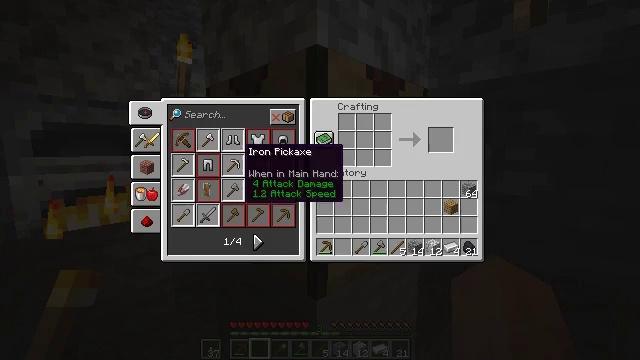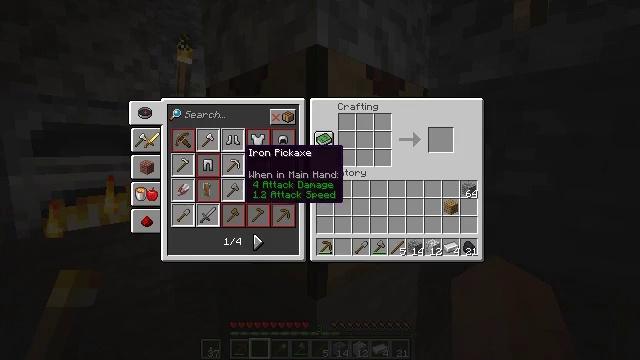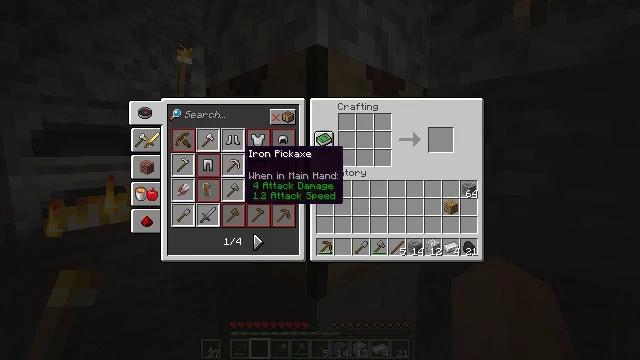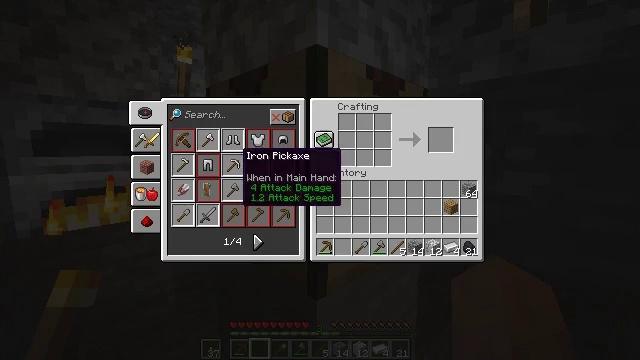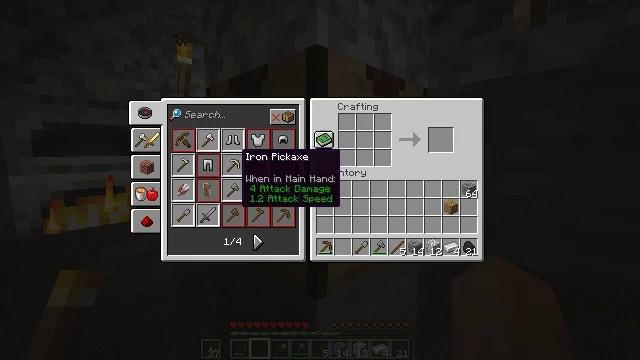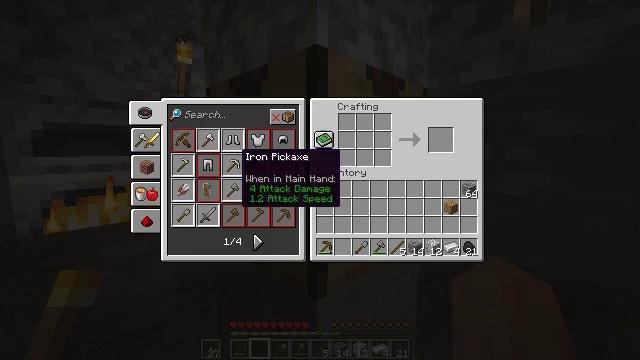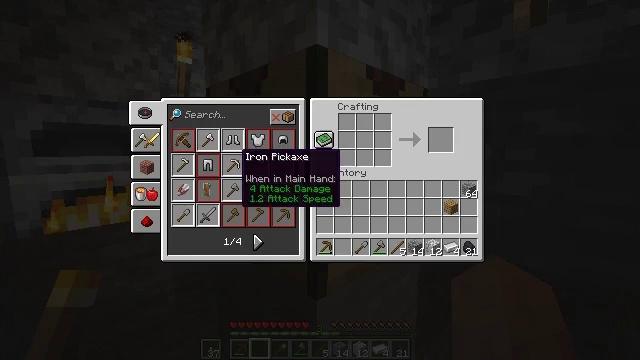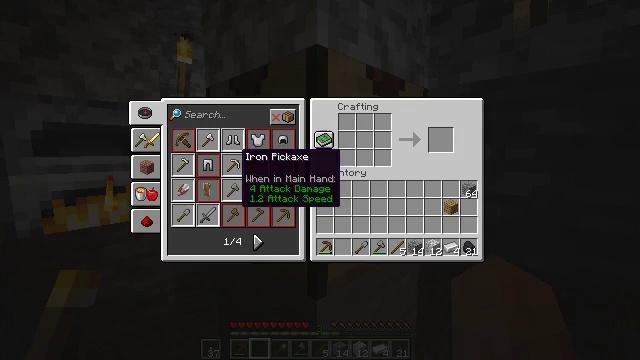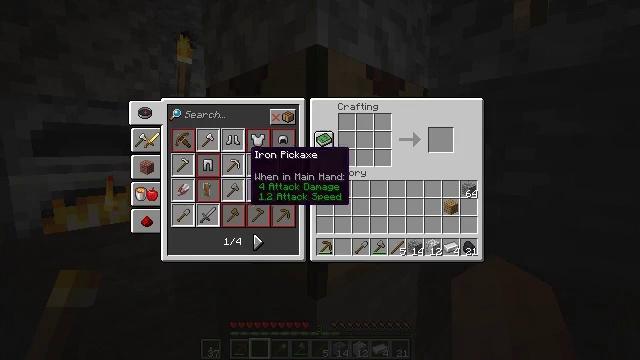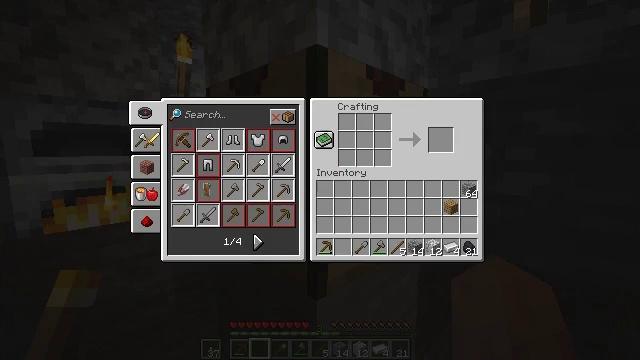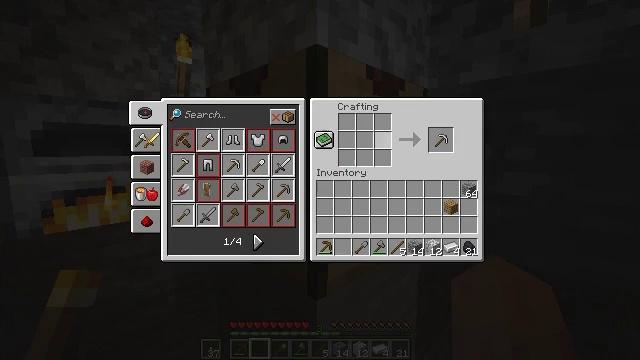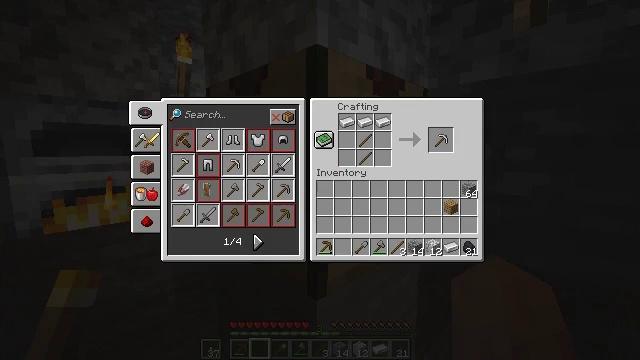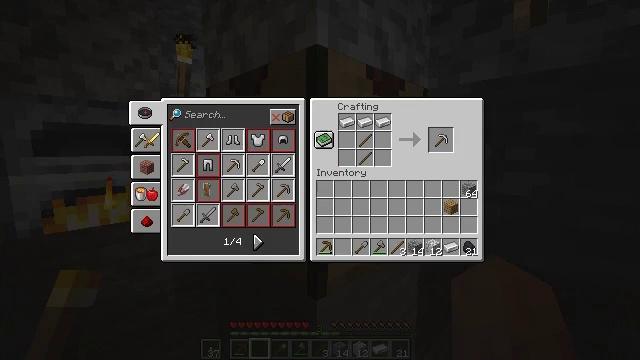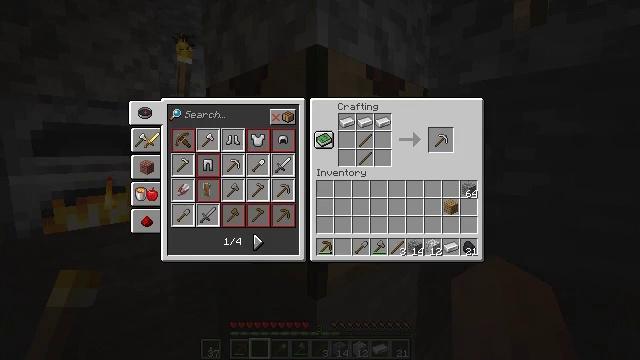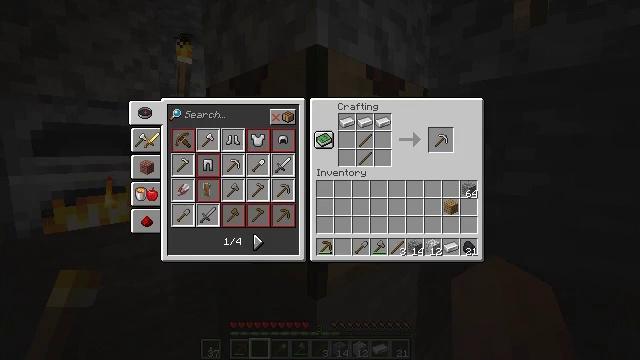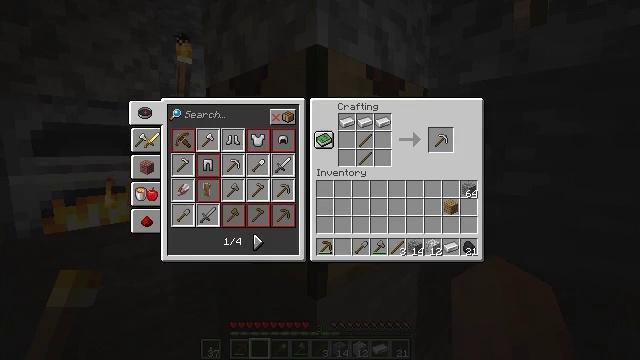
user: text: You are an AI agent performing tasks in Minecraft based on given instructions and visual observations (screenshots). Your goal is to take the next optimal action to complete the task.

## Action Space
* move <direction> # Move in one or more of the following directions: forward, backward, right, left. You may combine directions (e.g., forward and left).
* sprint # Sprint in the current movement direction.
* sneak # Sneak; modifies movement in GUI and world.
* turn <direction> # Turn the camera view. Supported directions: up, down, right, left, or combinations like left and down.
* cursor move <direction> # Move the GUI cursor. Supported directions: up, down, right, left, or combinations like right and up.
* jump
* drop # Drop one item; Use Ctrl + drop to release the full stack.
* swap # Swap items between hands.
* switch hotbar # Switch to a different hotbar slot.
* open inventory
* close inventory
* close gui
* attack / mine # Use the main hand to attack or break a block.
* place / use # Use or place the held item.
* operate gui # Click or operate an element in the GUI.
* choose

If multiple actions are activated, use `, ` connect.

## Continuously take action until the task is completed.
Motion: motion action
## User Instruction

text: Break the furnace to move it.
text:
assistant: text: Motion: no_op
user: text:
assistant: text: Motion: no_op
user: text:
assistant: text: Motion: no_op
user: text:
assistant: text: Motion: no_op
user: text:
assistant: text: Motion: attack / mine
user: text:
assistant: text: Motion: attack / mine
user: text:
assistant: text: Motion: attack / mine
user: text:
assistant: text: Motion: attack / mine
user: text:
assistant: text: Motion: turn right
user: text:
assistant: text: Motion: turn right
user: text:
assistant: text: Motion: turn right
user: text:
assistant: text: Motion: turn right
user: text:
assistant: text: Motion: no_op
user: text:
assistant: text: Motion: no_op
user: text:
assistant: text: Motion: no_op
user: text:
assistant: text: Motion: no_op
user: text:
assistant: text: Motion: no_op
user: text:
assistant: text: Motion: no_op
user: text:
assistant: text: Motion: no_op
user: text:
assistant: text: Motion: no_op
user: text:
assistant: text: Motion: no_op
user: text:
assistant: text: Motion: no_op
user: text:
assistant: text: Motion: no_op
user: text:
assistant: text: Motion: attack / mine
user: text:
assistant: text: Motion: attack / mine
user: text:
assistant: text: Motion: attack / mine
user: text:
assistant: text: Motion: attack / mine
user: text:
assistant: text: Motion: no_op
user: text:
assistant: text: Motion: turn left and down
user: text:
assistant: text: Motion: turn left and down